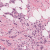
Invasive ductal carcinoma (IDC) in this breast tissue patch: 1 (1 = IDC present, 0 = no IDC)